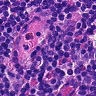
Metastatic tissue present: no